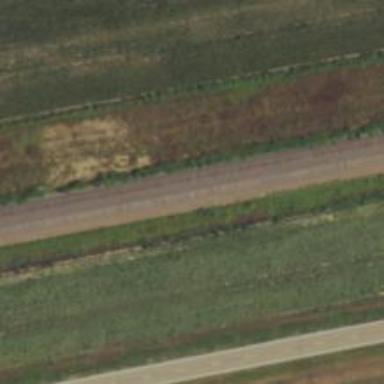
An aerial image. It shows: Railway siding with rails.